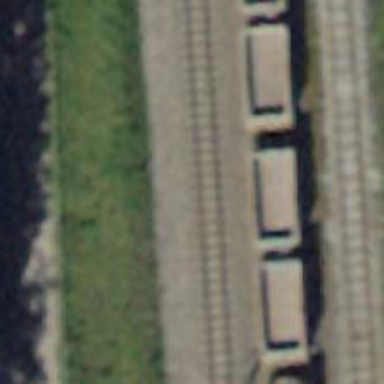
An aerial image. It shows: Narrow-gauge railway track with 1 electrified contact line.